Question: I'm trying to create the drop shadow effect like what's in the attached image.
The shadow with the code below appears directly beneath the element, but I need it to start about 20px from the left and 5px from the right.
Anybody have any tips on how to create this drop shadow offset on both sides?

'''
.myDiv {
width: 100px;
height: 100px;
box-shadow: 10px 0px 5px -2px #999;
}
'''
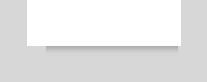
Answer: Building on @Ghost Echo's answer this can be done responsively using the <URL> pseudo element.
Giving the pseudo element block display results in the element having '100%' width of the relative parent, so simply adding a 'height:100%' makes the element match the parent completely. Then it was just a case of adding a margin to shrink the '::after' to the required width. The relative positioning and 'z-index' are used to move the element behind the main '<div>' and the example 'box-shadow' values are a close match to the image in question. You will probably need to change these to suit your exact requirements and also add a cross-browser 'box-shadow' if needed.
<URL> or code below.
'''
.myDiv {
width: 100px;
height: 100px;
background-color:#fff;
border:1px solid #eee; /* added for demo */
position:relative;
}
.myDiv::after {
content:"";
display:block;
margin:0 5px 0 20px;
position:relative;
z-index:-1;
height:100%;
box-shadow: 0 5px 5px 0 rgba(153, 153, 153, 1);
}
'''
'''
<div class="myDiv"></div>
'''
If you need to <URL> change '::after' to ':after' as it only supports the old CSS2 syntax. There is no support for IE7 and below.